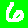
Digit: 6